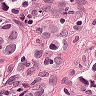
Metastatic tissue present: yes